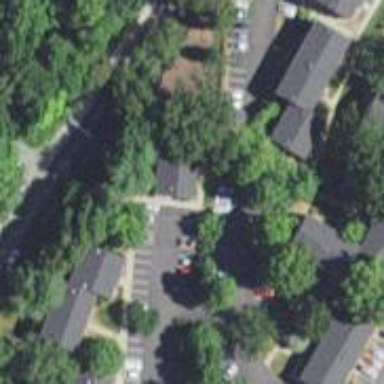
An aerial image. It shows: Residential area with apartments.